Question: I'm super new at this and starting in the middle while working forwards and backwards simultaneously, so forgive me if this is a super basic question.
I have this code:
'''
mh<-read.csv("mkhz_meta.csv")
msub<-mh[complete.cases(mh[ , 29]),]
msub2 <- subset(msub, Target.Fungal.Phylum!= "a")
png("J_Weighted_2_FungalPhylum.png", width= 800, height=600)
ggplot(aes(x = Target.Fungal.Phylum, fill= Concl..Weighted.nestedness), data = msub2) + geom_bar(position = "dodge")+
xlab("Target Fungal Phylum")+ ylab("Count")+ ggtitle("Weighted vs. Primer Specificity")+
theme_bw()+
scale_fill_grey()+
theme(axis.text.x =element_text(hjust = 0.5, size =8, angle= 0),
axis.text.y =element_text(size= 10),
legend.title=element_blank(),
legend.text=element_text(size=10),
axis.title.x =element_text(size=10),
axis.title.y =element_text(size=10))+
theme(panel.grid.minor = element_blank(),
panel.grid.major=element_blank(),
strip.background = element_blank(),
strip.text.x=element_text(size=14),
panel.border = element_rect(colour = "black"))
dev.off()
'''
It returns this graph:

There is one count of non-nested morphotyping, and no count of nested morphotyping - I can't figure out how to have the 'morphotyping' bar be split to reflect this. Any help is greatly appreciated!
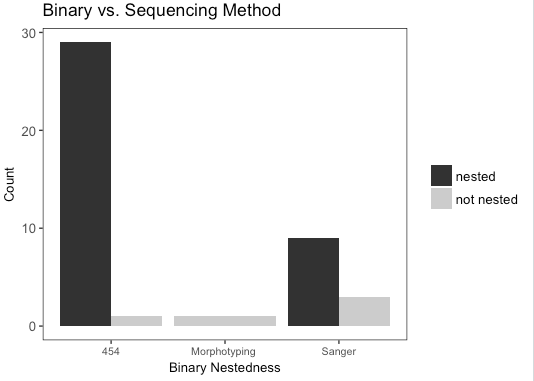
Answer: You can use 'tidyr::complete' to add missing counts to your data.
Sample data:
'''
mydata <- structure(list(platform = c("454", "454", "454", "454", "454",
"454", "454", "454", "454", "454", "Morphotyping", "Sanger",
"Sanger", "Sanger", "Sanger", "Sanger", "Sanger"), is_nested = c("nested",
"not nested", "nested", "nested", "nested", "nested", "nested",
"not nested", "nested", "not nested", "not nested", "nested",
"nested", "nested", "not nested", "nested", "not nested")), .Names =
c("platform",
"is_nested"), row.names = c(NA, -17L), class = c("tbl_df", "tbl",
"data.frame"), spec = structure(list(cols = structure(list(platform =
structure(list(), class = c("collector_character",
"collector")), is_nested = structure(list(), class =
c("collector_character",
"collector"))), .Names = c("platform", "is_nested")), default =
structure(list(), class = c("collector_guess",
"collector"))), .Names = c("cols", "default"), class = "col_spec"))
'''
Code to count and plot:
'''
library(tidyverse)
mydata %>%
count(platform, is_nested) %>%
complete(platform, is_nested) %>%
ggplot(aes(platform, n)) +
geom_col(aes(fill = is_nested),
position = position_dodge())
'''
<URL>